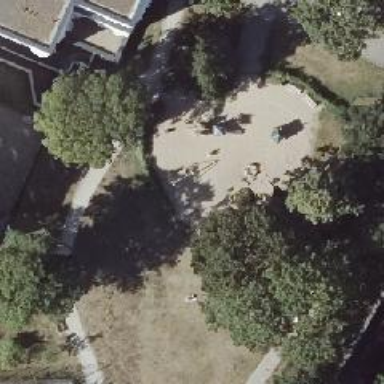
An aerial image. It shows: Playground area for leisure activities on the land.